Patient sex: M
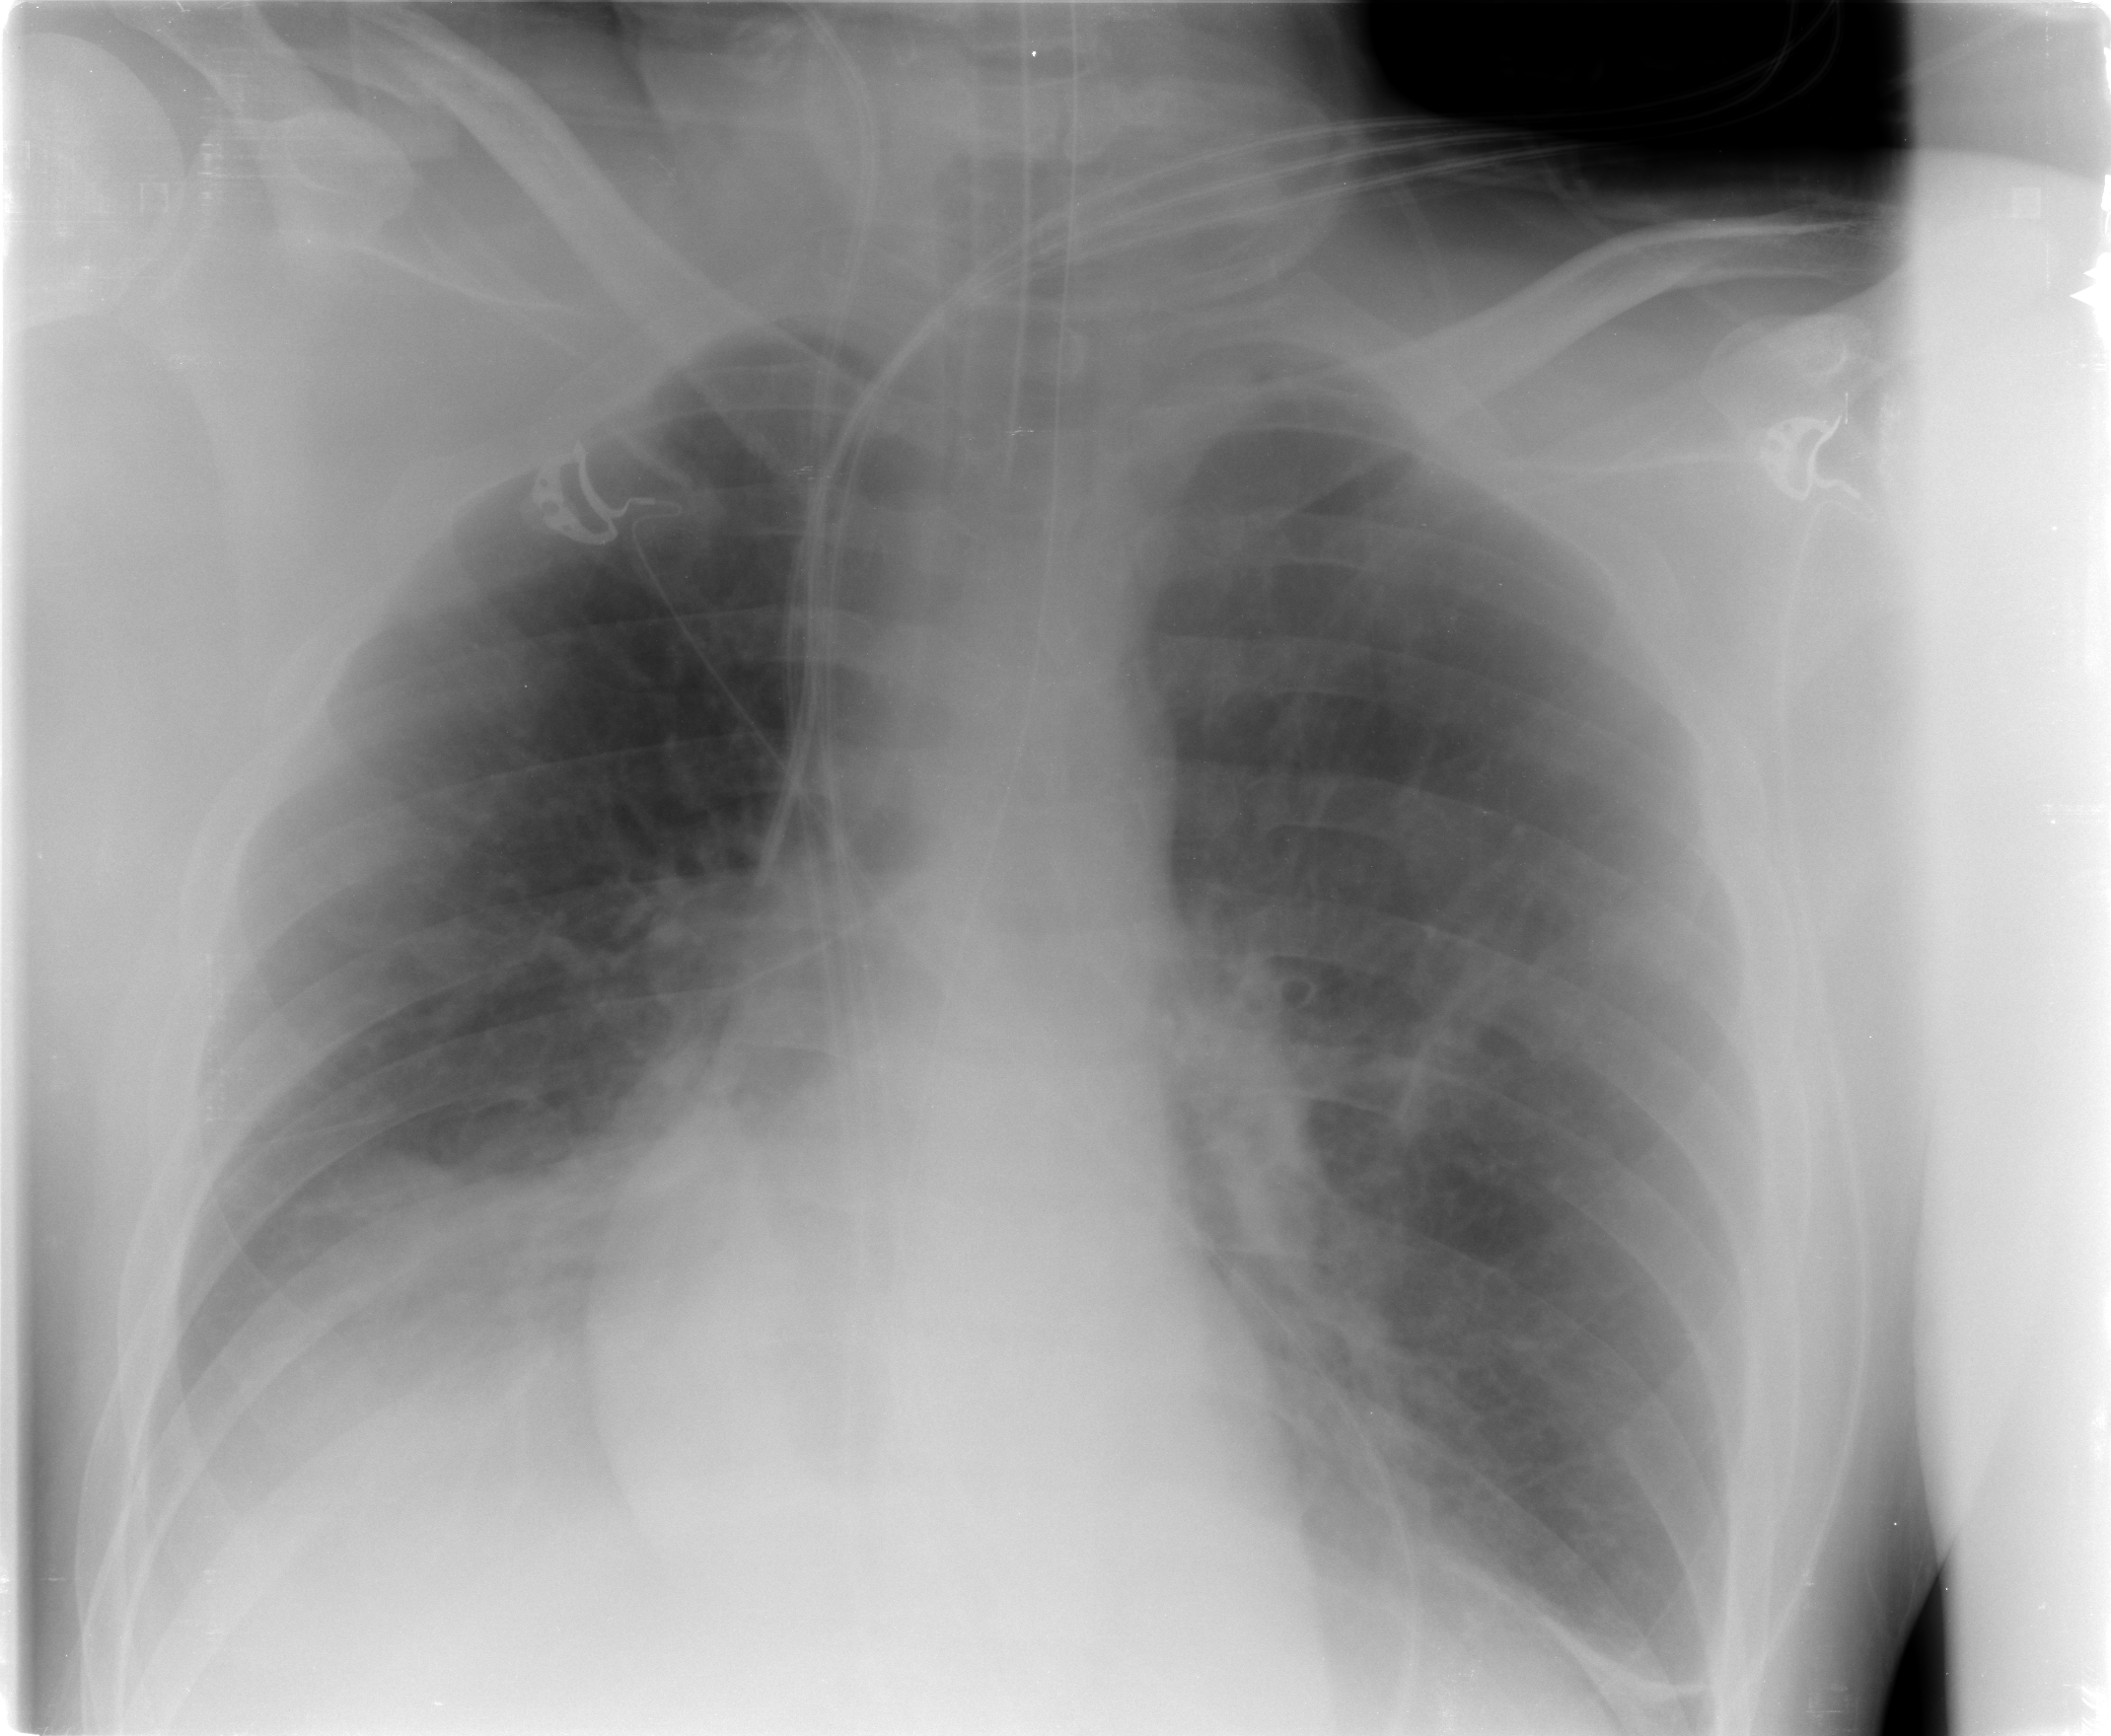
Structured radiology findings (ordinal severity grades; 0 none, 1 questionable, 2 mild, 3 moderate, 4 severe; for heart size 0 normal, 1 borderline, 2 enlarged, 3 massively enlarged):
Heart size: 0
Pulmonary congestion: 0
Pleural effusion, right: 2
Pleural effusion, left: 1
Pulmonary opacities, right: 2
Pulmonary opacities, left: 0
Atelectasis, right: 2
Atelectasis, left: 2